Question: i need

at this moment code look
Css
'''
ul#content {height:1%;overflow:hidden;list-style:none;margin:0;padding:0;max-width: 1020px;}
ul#content li{vertical-align:top;display:inline-block;margin:0 2% 26px 0;width:auto;}
* html ul#content li{display:inline;}
*+ html ul#content li{display:inline;}
'''
Html
'''
<ul id="content" >
<li>
<div style="height: 420px;width: 740px;" ></div>
</li>
<li>
<ul>
<li>
<div style="min-width: 220px;">
text
</div>
</li>
<li>
<div style="min-width: 220px;">
text
</div>
</li>
<li>
<div style="min-width: 220px;">
text
</div>
</li>
</ul>
</li>
</ul>
'''
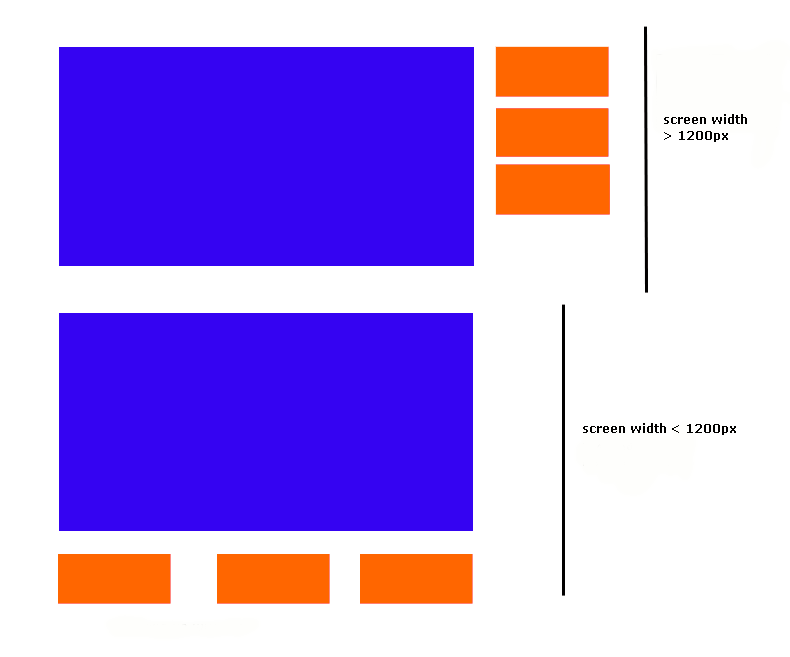
Answer: Maybe css media queries are something you want to look in to:
<URL>
This specific tutorial explains how to make changes to the layout/styles based on screen width.
Basically it allows to conditionally set styles on elements, in this case you could make seperate styles for the ul depending on screen width. Browser support is pretty decent, and as a fallback you could supply some pretty simple js code to handle the not supporting browsers.